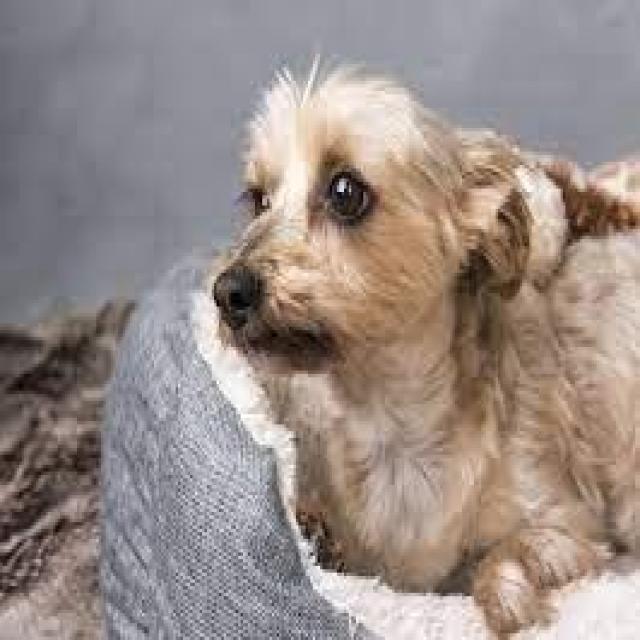
Healthy canine skin — no visible lesions, inflammation, or abnormalities. The skin and coat appear normal.